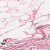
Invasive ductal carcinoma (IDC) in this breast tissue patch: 0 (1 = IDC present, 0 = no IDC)